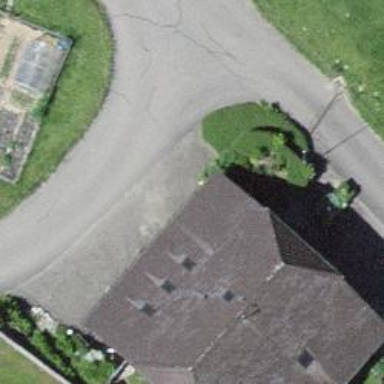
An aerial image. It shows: Post box.